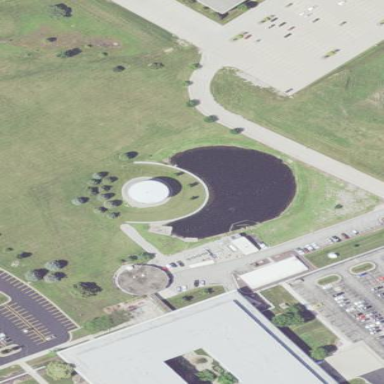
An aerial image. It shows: Retention basin with water.